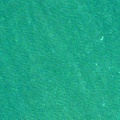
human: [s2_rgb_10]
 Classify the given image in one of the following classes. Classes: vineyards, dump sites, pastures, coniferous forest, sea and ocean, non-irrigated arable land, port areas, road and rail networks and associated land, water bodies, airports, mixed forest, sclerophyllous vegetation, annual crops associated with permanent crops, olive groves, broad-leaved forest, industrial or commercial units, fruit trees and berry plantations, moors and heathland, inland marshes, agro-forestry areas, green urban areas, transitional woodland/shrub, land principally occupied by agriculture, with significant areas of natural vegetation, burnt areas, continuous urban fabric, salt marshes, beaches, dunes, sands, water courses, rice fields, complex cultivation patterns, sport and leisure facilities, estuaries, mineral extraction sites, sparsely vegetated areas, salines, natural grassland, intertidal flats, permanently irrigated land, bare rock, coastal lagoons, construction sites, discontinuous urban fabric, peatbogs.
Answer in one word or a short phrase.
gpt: sea and ocean